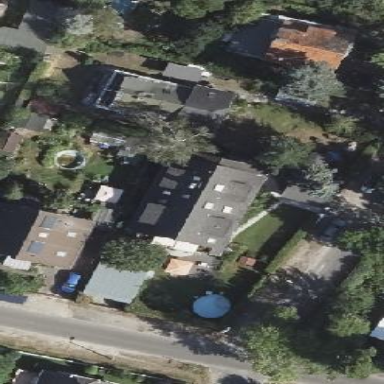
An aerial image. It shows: Semi-detached house with gabled roof.